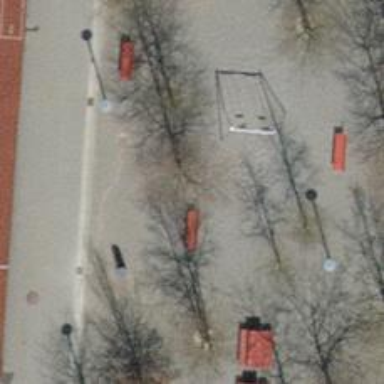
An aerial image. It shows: Urban tree of the genus Fagus with broadleaved leaves.